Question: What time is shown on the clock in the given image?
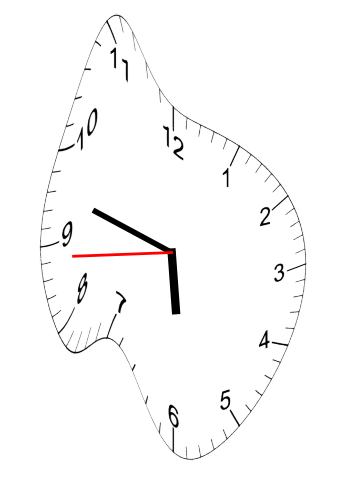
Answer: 05:47:44